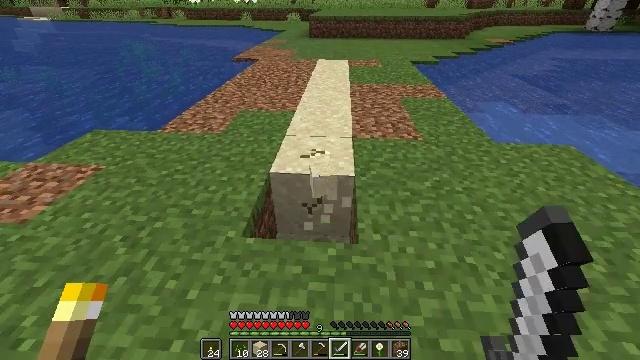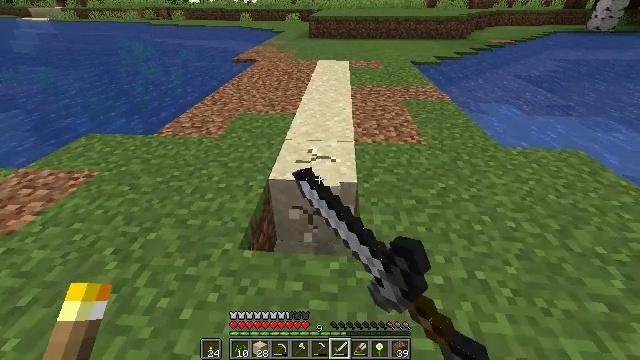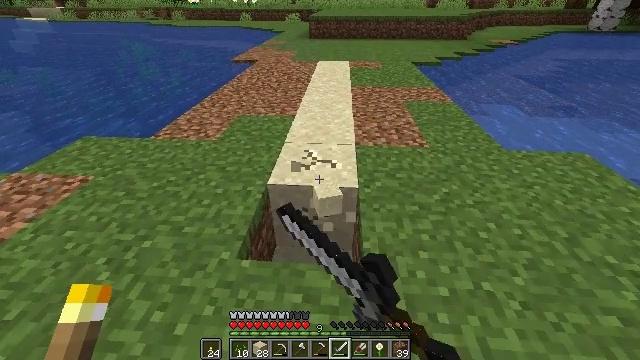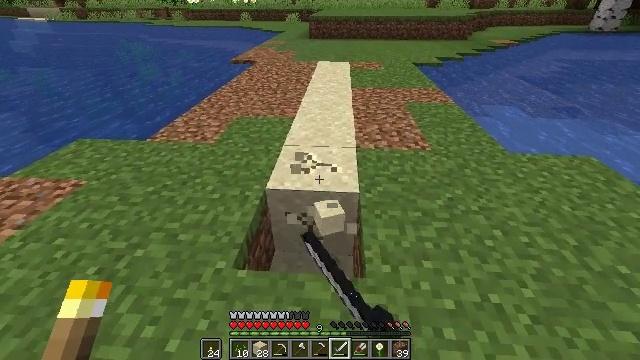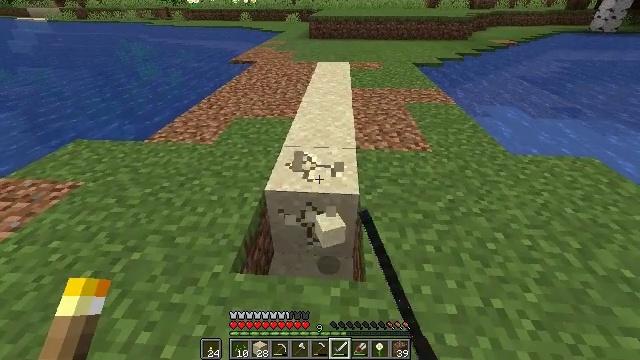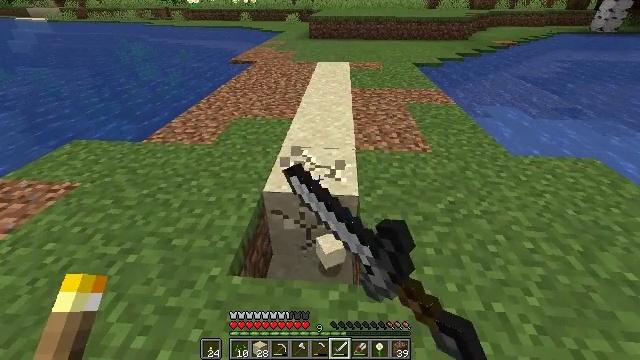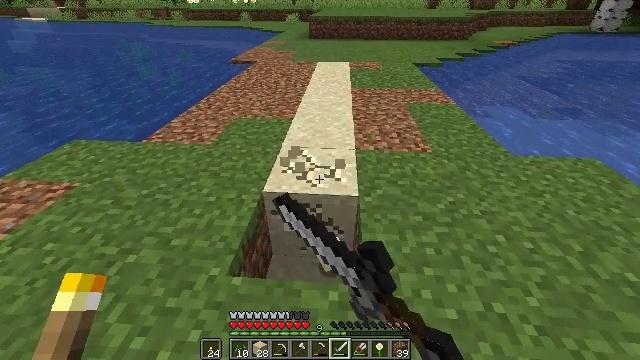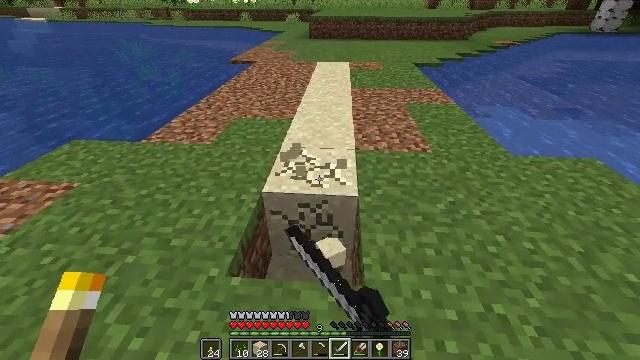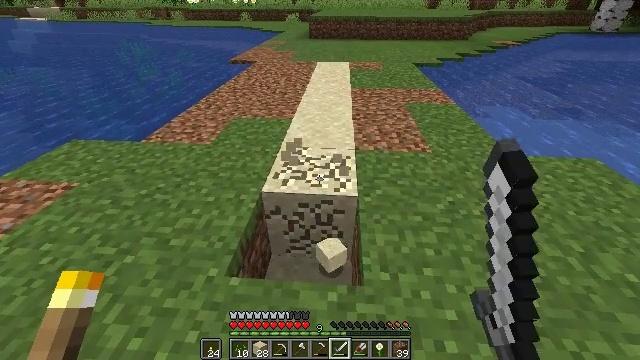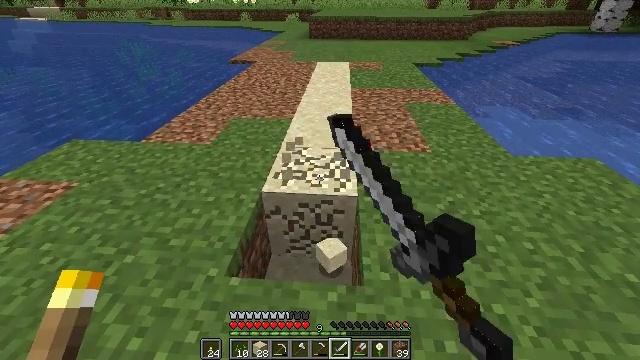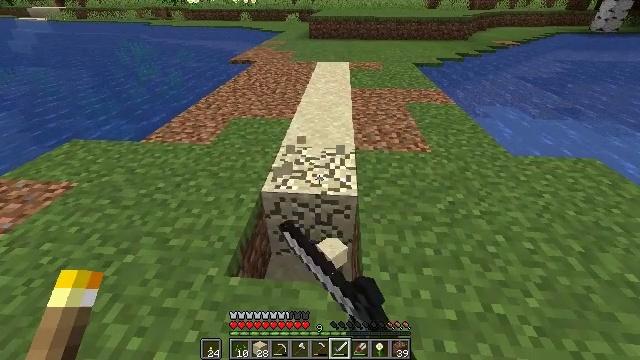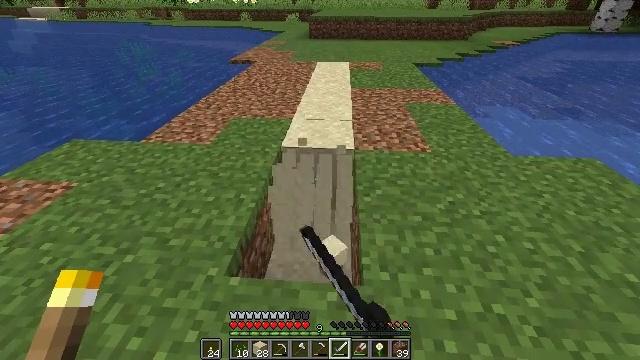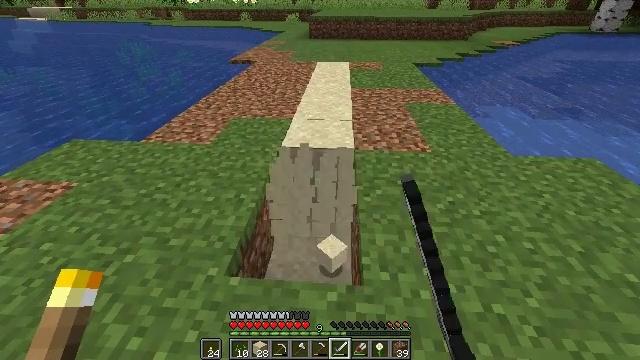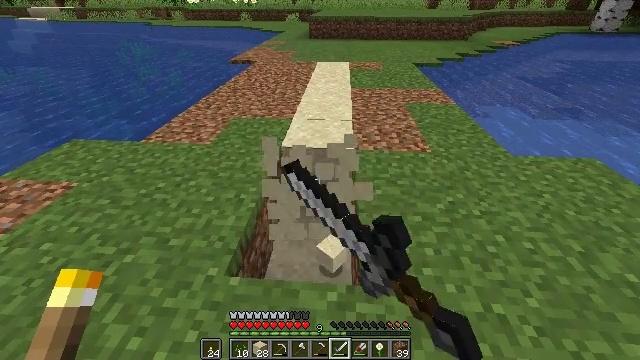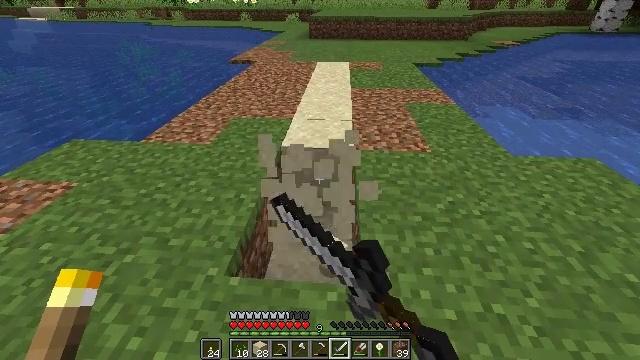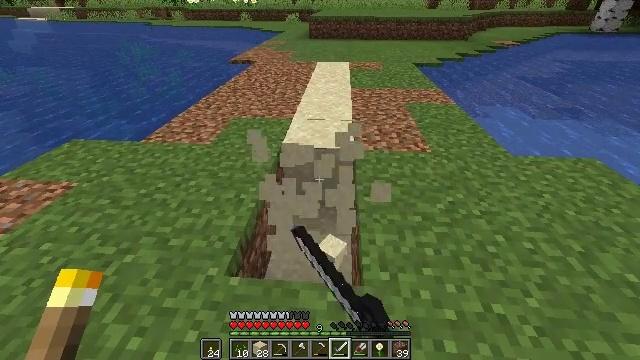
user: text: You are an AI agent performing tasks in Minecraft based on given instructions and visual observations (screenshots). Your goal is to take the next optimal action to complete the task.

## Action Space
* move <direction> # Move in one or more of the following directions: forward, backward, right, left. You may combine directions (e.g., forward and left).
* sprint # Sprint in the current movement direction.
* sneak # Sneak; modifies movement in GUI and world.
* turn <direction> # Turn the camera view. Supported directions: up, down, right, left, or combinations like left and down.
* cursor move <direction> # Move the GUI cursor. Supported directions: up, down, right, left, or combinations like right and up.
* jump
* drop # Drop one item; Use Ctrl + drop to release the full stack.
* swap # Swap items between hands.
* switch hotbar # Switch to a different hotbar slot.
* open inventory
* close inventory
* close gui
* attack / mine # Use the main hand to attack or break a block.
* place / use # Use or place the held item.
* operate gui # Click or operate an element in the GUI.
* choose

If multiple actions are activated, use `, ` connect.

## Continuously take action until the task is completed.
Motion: motion action
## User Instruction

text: Dig up some sand.
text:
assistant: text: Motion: move forward, attack / mine
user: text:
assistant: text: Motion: attack / mine
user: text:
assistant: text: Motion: attack / mine
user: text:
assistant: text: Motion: attack / mine
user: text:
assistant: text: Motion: attack / mine
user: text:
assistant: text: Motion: attack / mine
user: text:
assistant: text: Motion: attack / mine
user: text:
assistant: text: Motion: attack / mine
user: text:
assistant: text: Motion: attack / mine
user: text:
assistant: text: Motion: attack / mine
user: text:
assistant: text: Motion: attack / mine
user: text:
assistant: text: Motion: attack / mine
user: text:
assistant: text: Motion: attack / mine
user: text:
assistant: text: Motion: attack / mine
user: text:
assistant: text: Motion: attack / mine
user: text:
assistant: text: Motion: attack / mine
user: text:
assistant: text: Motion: move forward, attack / mine
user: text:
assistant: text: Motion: move forward, attack / mine
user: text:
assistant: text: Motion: move forward, attack / mine
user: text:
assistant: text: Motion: move forward, attack / mine
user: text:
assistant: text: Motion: attack / mine
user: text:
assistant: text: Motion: attack / mine
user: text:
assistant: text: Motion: attack / mine
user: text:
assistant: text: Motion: attack / mine
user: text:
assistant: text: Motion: attack / mine
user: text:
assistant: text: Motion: attack / mine
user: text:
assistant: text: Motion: attack / mine
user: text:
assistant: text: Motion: attack / mine
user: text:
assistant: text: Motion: attack / mine
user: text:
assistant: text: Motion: attack / mine